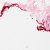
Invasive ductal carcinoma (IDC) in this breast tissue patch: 0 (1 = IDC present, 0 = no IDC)